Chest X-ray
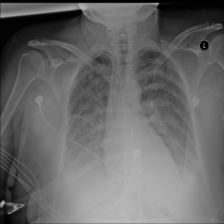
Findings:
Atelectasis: positive
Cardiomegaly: negative
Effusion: positive
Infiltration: positive
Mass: positive
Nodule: positive
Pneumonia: negative
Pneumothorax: negative
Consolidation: negative
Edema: negative
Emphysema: negative
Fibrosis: negative
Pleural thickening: negative
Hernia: negative